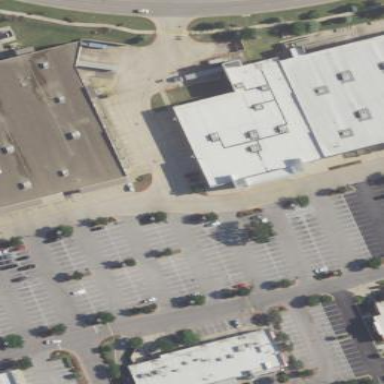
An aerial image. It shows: Retail building that houses department store.